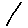
Label: line